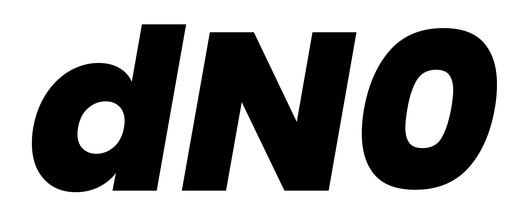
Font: Poppins-ExtraBoldItalic